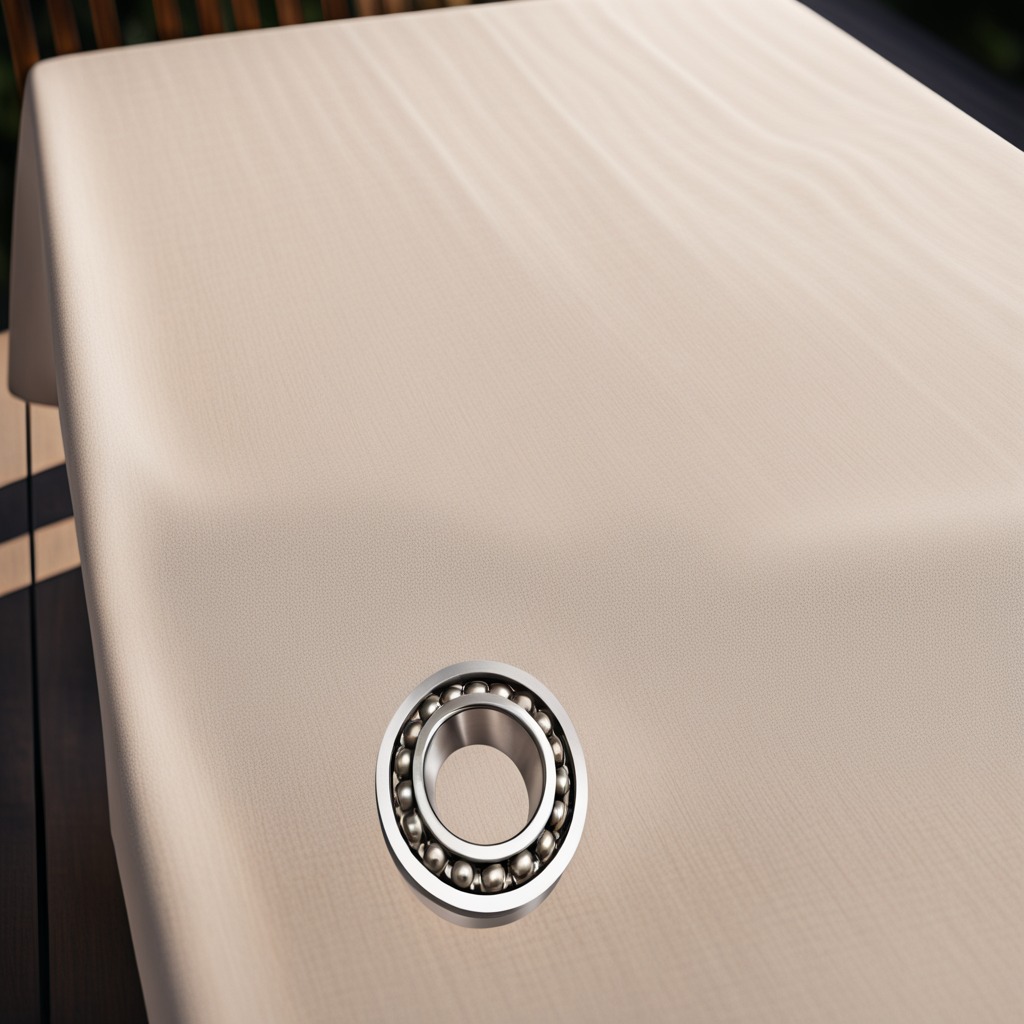
A metal ball bearing is lying on a wooden table in an outdoor workshop during daytime bright natural light soft shadows worn but beneath the cloth.